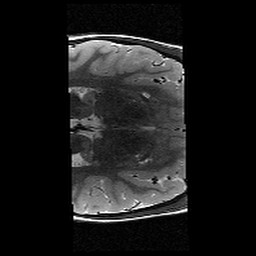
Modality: T2w
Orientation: axial
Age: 10
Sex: female
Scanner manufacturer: siemens
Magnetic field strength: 3 T
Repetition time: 9.23 s
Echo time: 0.067 s